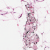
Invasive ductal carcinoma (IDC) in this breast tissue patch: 0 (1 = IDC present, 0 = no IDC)